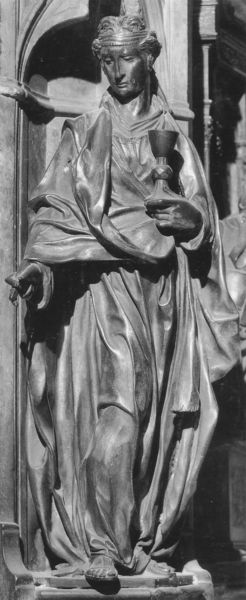
Titel: Figuren des Taufbrunnens
Künstler: Donatello
Standort: Siena, Baptisterium (EU - I - Toskana)
Schlagwörter: dunkel, fuß, hand, umhang, weiß, finger, frau, frisur, grau, haar, hell, holz, hut, kleid, licht, marmor, nase, schwarz, blick, gebäude, hochformat, falten, gesicht, halten, stein, stirnband, hände, kirche, figur, gewand, haare, kelch, tücher, krone, tugend, skulptur, statue, füße, haarband, glanz, faltenwurf, plastik, knie, becher, nische, glaube, schwarzweiß, kanzel, gut, baldachin, heiliger, heilige, schtten, bauplastik, stifter, holzu, gewan